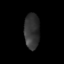
Tissue: lung
Cell type: Epithelial cells
Senescence score: 0.1989
Nuclear area (px): 535
Mean DAPI intensity: 49.972